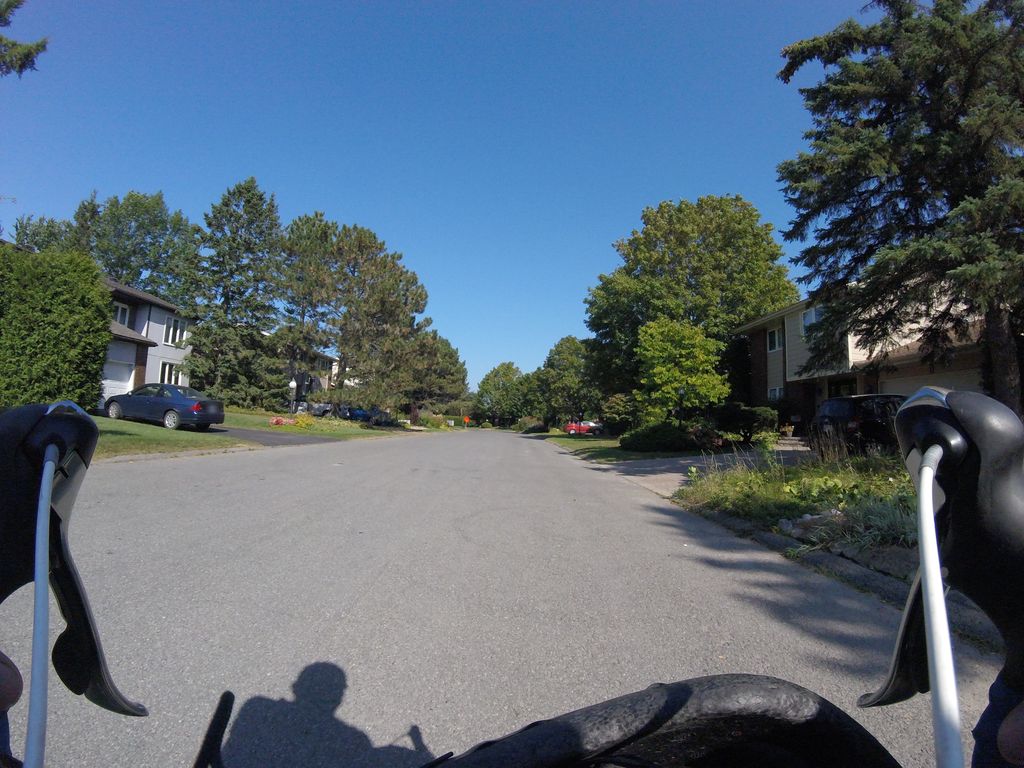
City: ottawa-gatineau